Question: I am studying Objective-C and would like to compile a complete list of String Format Specifiers.
I have used Google to find a simple list, but would like to expand on this. I have drawn resources from books, the Apple Developer website, and through university, but I want a complete list of the specifiers available in a table format.
Apple's own <URL> article isn't exhaustive enough nor does it give these specifiers with examples.
The image below is the kind of table I'd be interested in finding if it's available, or point me to an article that lists all these and more. As a starting point the table below doesn't specify '%s' for "string" .

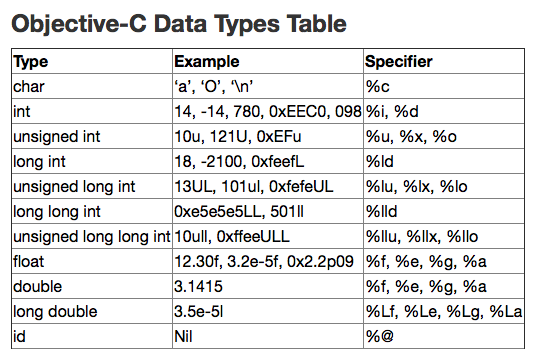
Answer: it's just like in c (or c++). For example you find a list here: <URL>